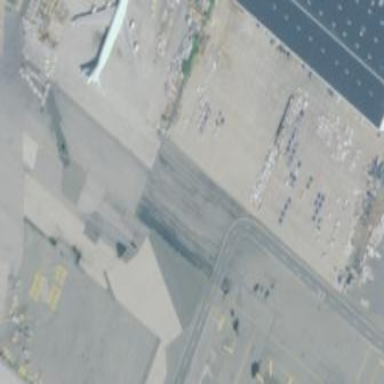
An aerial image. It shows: Apron at the airport.